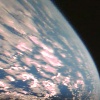
Label: cloud